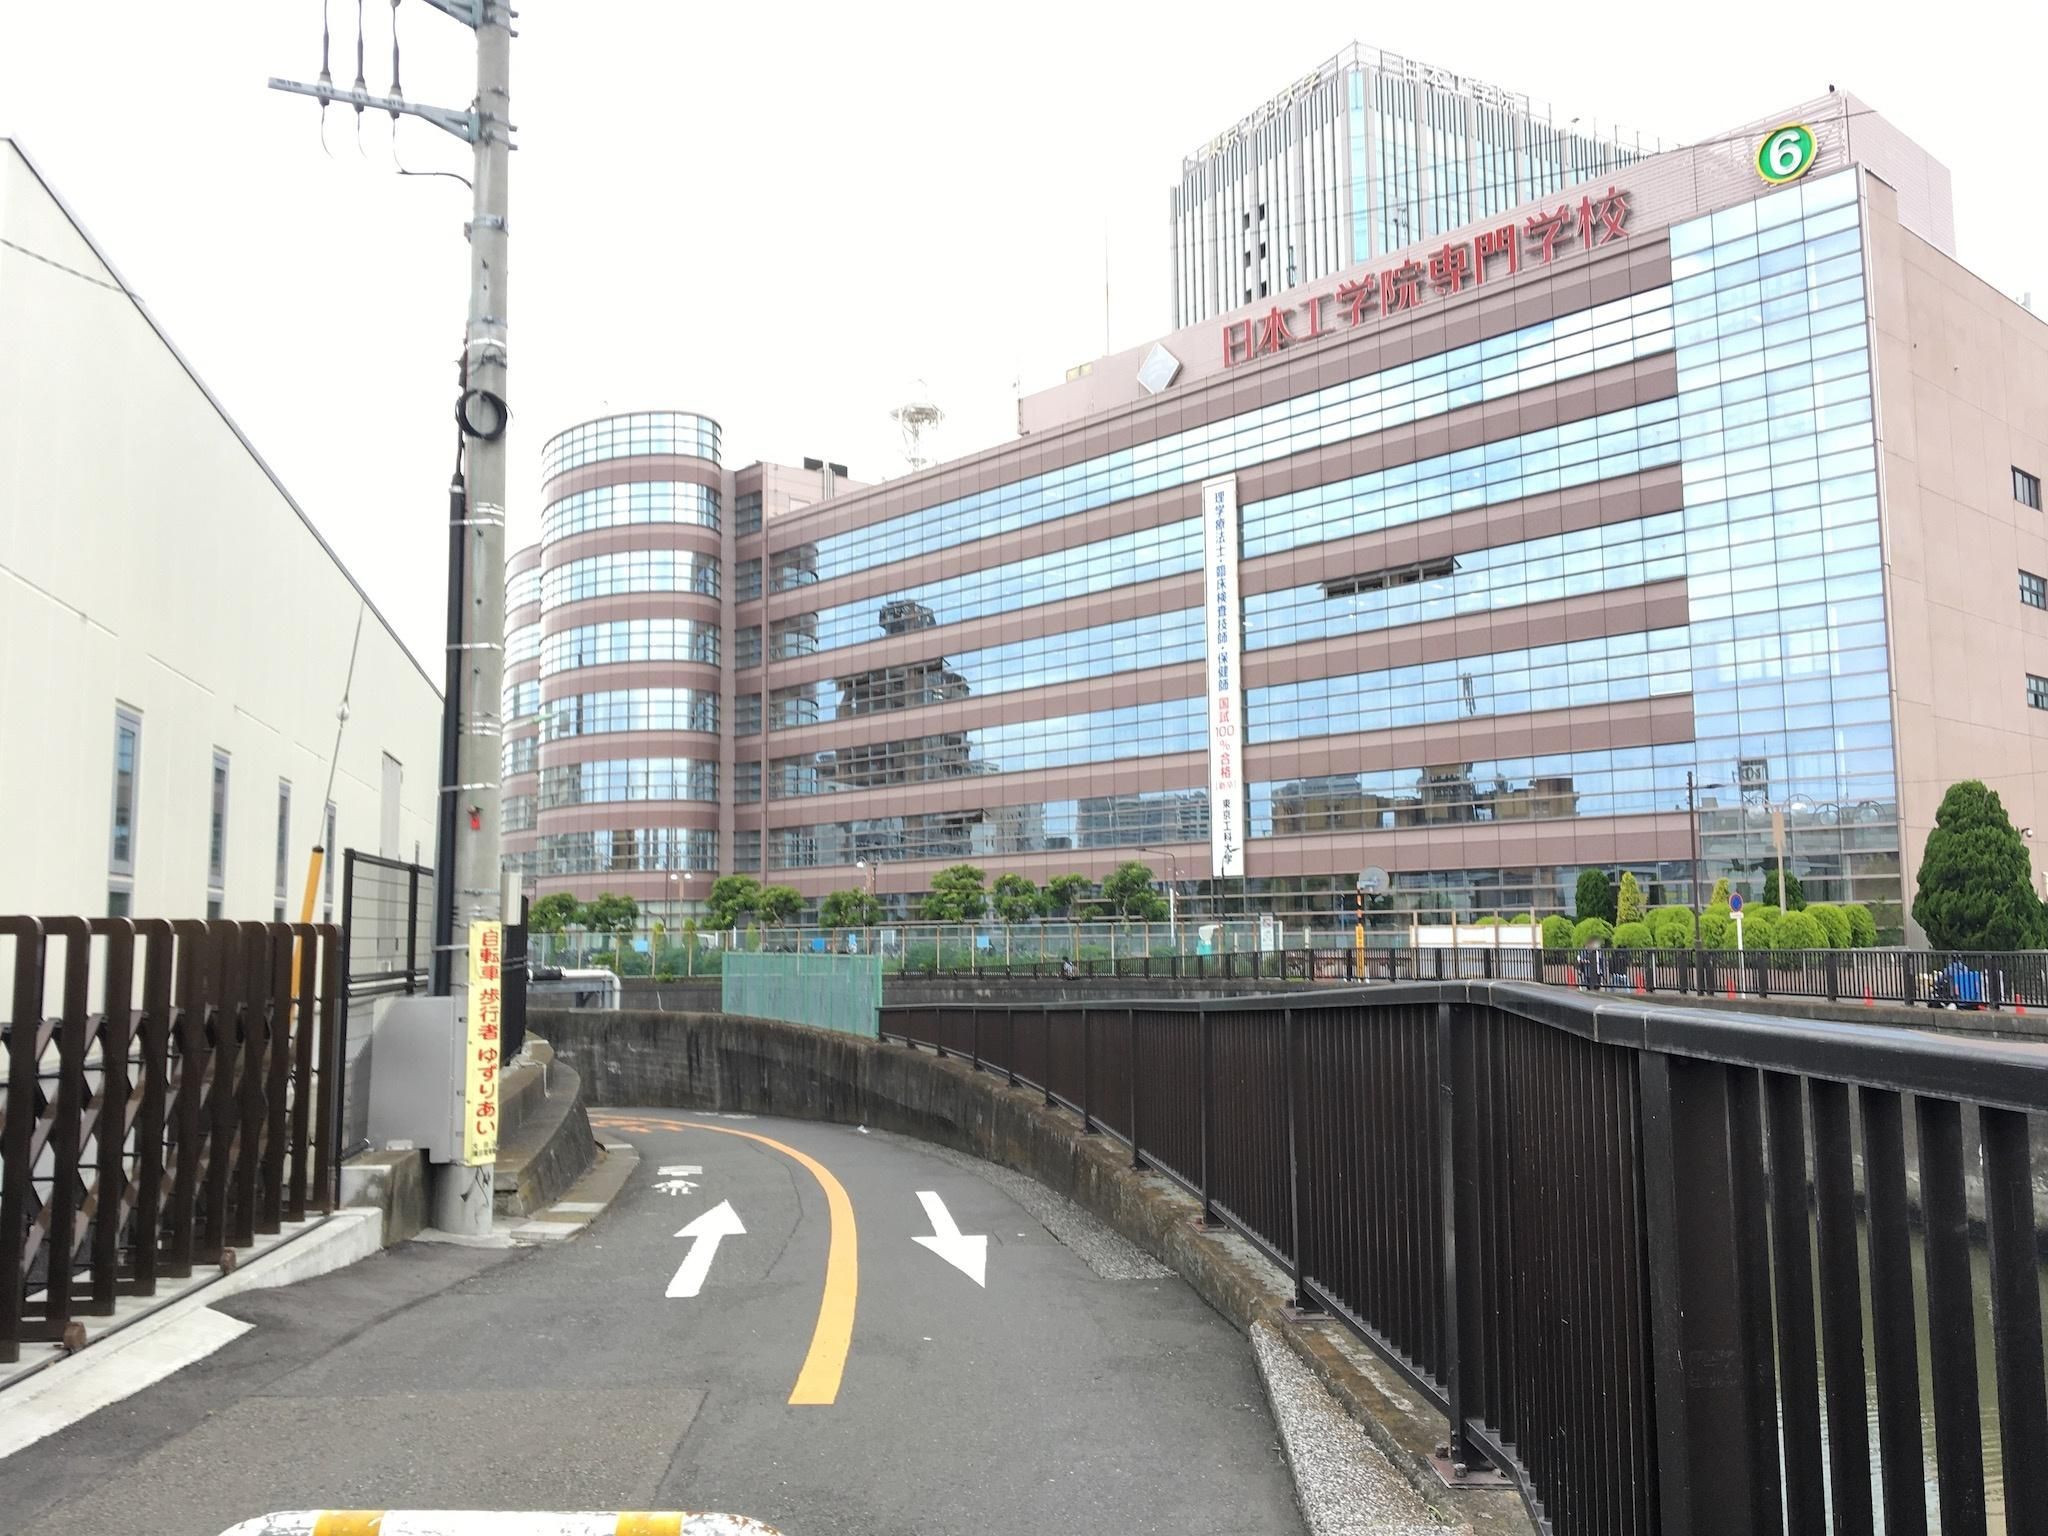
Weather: snowy
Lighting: day
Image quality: good
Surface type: cycling surface
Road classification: cycleway, residential
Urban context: urban centre
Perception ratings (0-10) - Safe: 2.7, Lively: 4.54, Beautiful: 1.96, Boring: 3.81, Depressing: 4.54, Wealthy: 4.99